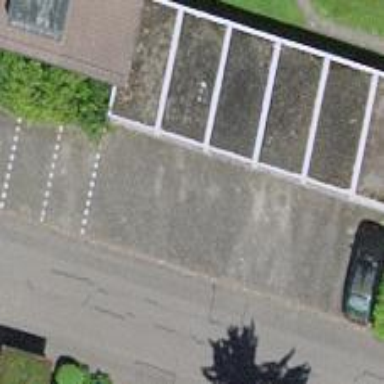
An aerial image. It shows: Group of garages.